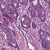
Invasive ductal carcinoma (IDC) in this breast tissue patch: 1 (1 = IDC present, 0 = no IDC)